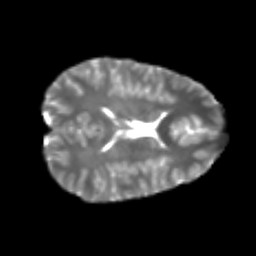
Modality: T2w
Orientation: axial
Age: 20
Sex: male
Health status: healthy
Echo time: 0.074 s